Question: Here's what I have so far:

'''
//Insert a CD supplied by a particular supplier and produced by a particular producer
Mysqli_query($con, "INSERT INTO CD WHERE suppliername = "Sony" AND producername = "Gold Records" (CD name, CD type, CD year)
VALUES ('CDname', 'CDtype', 'CDyear')");
//List producers information who produce CD of a particular artist released in a particular year
mysqli_query($con, "SELECT name from producers WHERE CD artist="Yoko Kano" AND year= "1999");
'''
OR Should I include 'WHERE artist from song="Yoko Kano" AND year from song= "1999"' ?
Is this the correct syntax? Just want to double check.
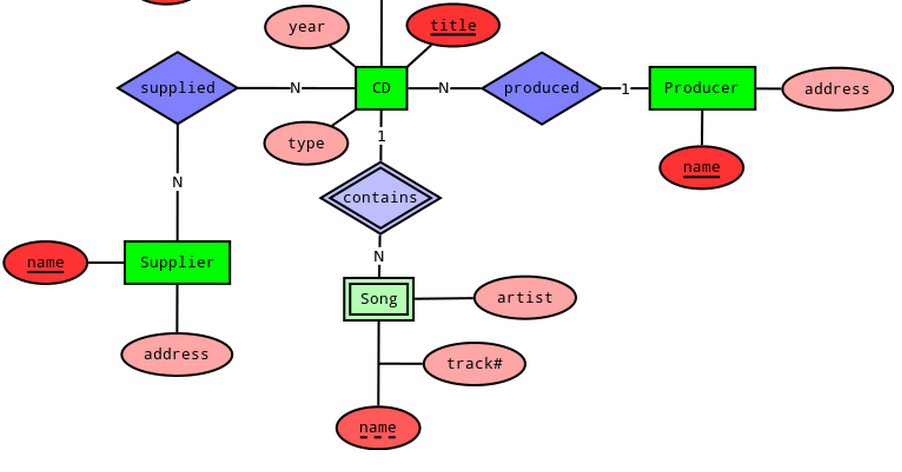
Answer: To insert a CD, you should be able to use something like:
'''
INSERT INTO cd (suppliername, producername, title, type, year)
VALUES ('Sony', 'Gold Records', 'My CD Title', 'My CD Type', 2008)
'''
I'm not going to give you a full answer to your second question since I'm assuming this is homework. I will give you some guidance though.
First, if you want a list of producers, you will need to do
'''
SELECT * FROM producer
'''
But you don't want every producer, you only want the ones that produced CDs released in 1999. How can you get a list fo those CDs? With another query:
'''
SELECT * FROM cd WHERE year = 1999
'''
So how do you combine these? With something like:
> SELECT * FROM producer, cd where cd.producername = producer.name and
cd.year = 1999
The query that you need is more complex, you need to include the fact that the artist is Yoko Ono but the artist is not in the Cd table, it's in the Song table. That means that you need another join with the Song table. To give you another clue, consider the question, how do I see all Cds released by a particular artist? If you want to see all songs by a particular artist, that's easy:
'''
SELECT * FROM Song WHERE artist = 'Yoko Ono'
'''
What about the Cds? You could do:
'''
SELECT * FROM Cd, Song WHERE Song.CdTitle = Cd.Title
'''
Your final query will need to select from all three tables and you'll need all of the constraints to be in place.